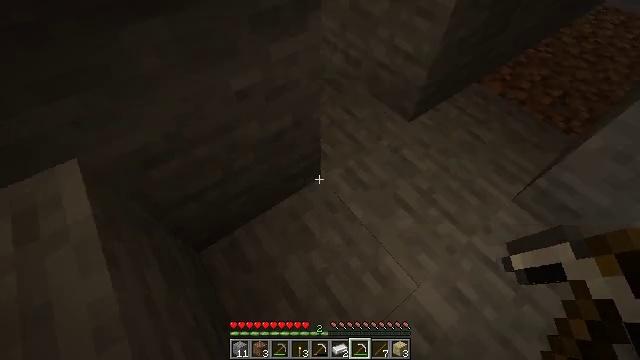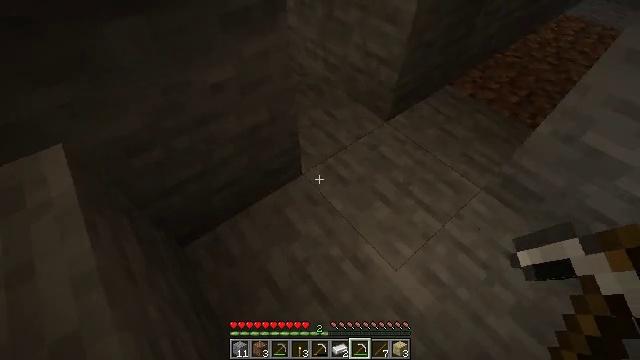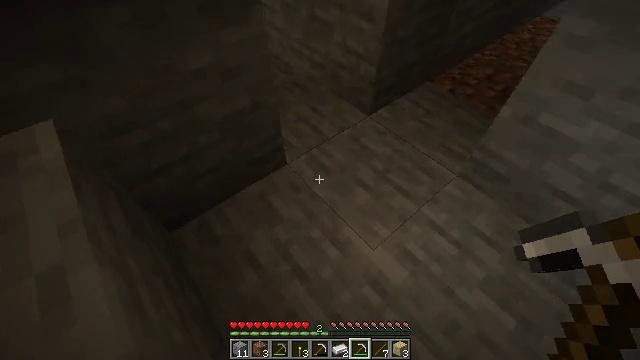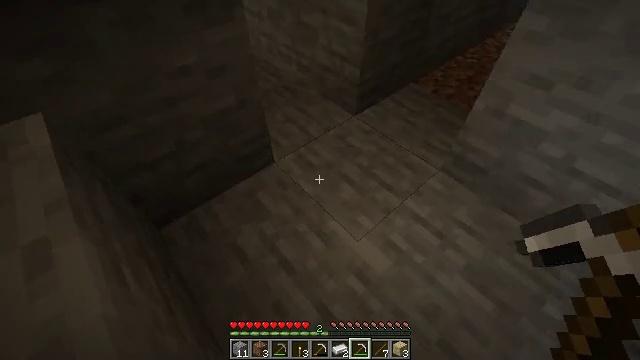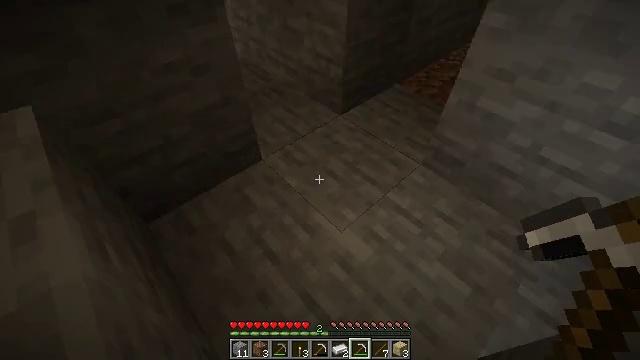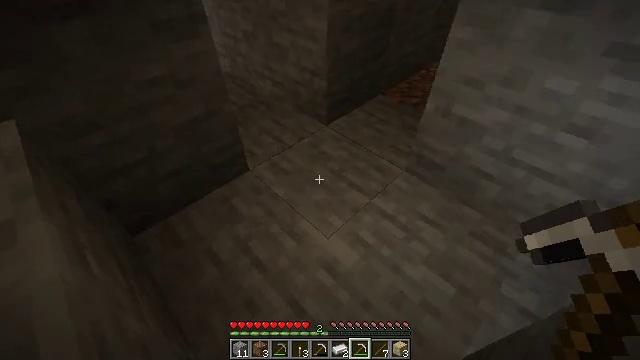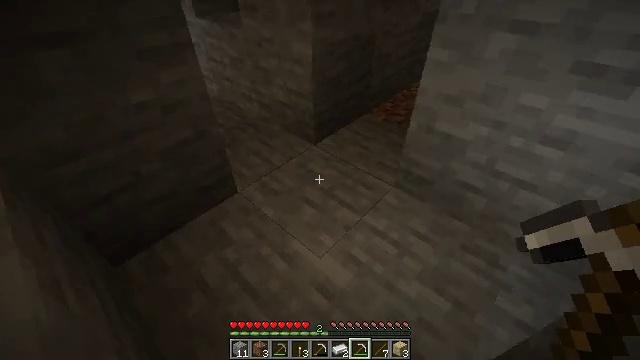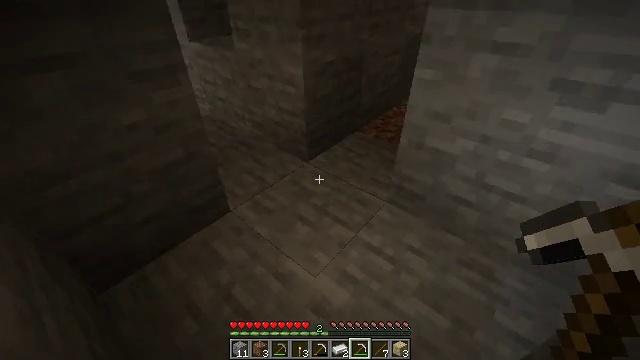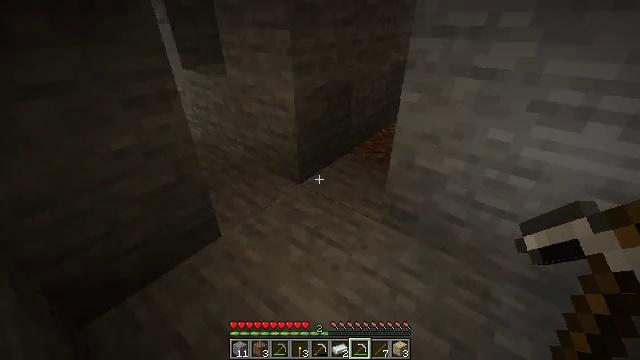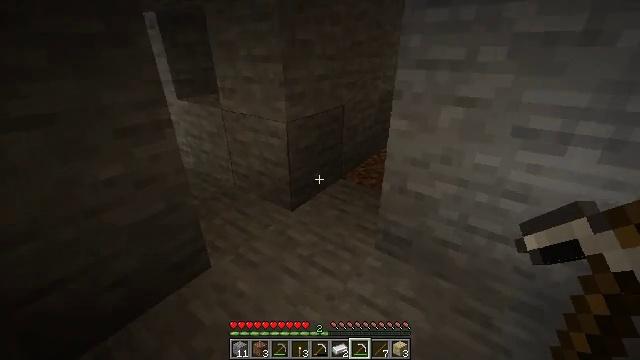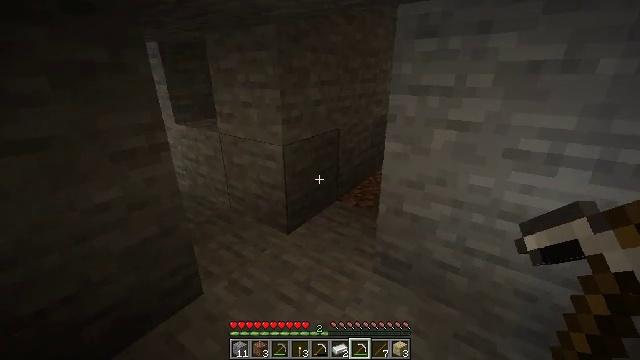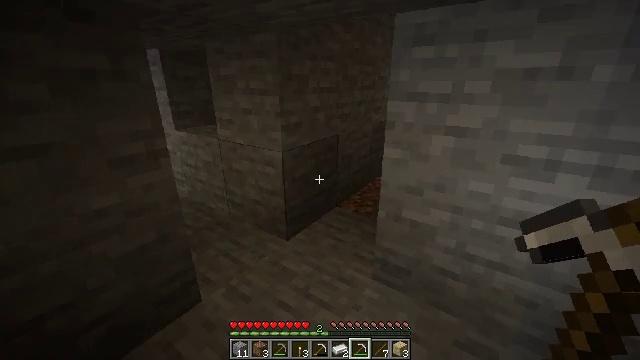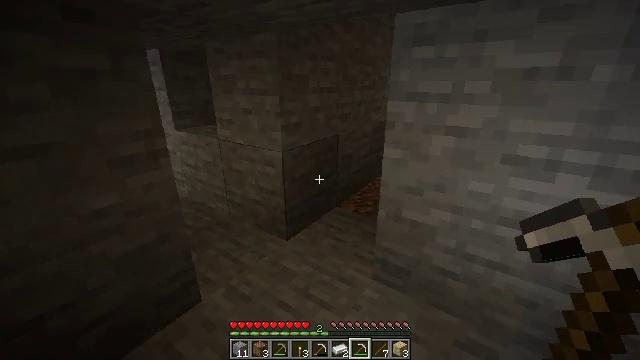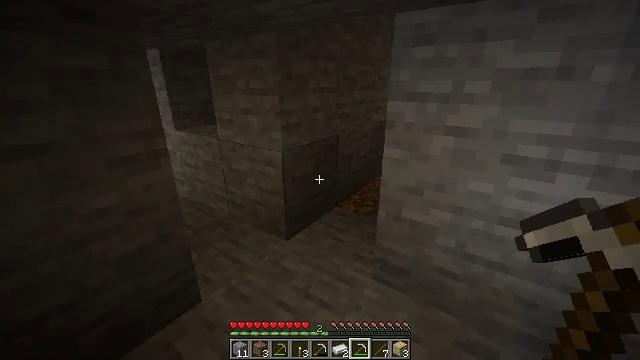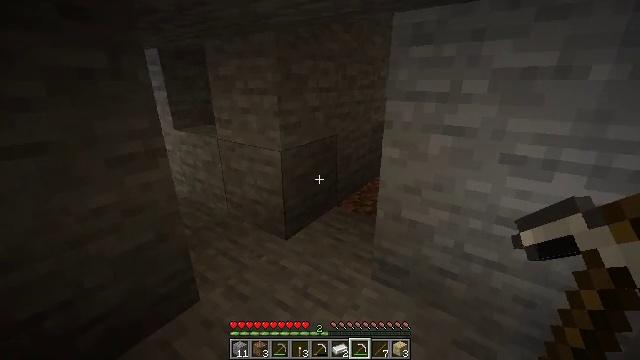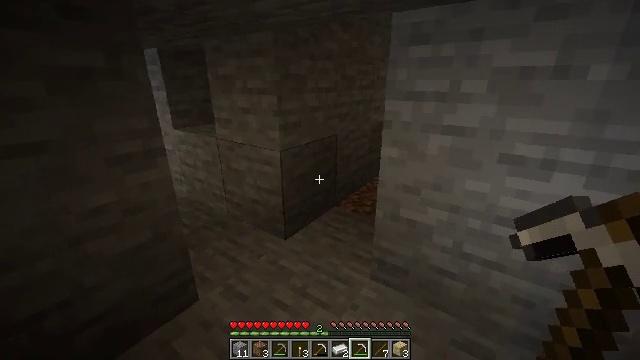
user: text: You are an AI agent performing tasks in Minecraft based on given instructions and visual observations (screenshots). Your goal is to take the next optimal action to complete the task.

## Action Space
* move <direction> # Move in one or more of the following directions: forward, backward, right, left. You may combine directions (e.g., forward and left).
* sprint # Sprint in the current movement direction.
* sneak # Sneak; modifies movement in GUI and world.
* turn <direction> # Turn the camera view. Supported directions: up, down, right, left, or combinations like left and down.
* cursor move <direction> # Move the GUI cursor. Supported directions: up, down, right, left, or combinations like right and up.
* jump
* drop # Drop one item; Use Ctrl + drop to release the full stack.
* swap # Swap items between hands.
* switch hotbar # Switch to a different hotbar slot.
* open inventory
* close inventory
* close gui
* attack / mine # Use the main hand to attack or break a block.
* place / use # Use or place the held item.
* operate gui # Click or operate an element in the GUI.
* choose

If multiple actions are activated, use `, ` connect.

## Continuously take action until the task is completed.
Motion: motion action
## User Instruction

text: Attack the birch planks to recycle them.
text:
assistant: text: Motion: move back, turn right and up
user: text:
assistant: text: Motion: move back, turn up
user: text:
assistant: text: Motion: move back, turn right and up
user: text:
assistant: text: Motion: move back, turn right and up
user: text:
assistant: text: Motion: move back, turn right and up
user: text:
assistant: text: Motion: move back, turn right and up
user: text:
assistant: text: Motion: move back, turn right and up
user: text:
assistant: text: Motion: move back, turn right and up
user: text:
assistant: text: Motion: move back, turn right and up
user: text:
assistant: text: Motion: move back, turn up
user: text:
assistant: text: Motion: move back, turn up
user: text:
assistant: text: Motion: move back
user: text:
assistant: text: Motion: move back
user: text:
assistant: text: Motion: no_op
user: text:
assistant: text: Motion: no_op
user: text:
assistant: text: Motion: no_op
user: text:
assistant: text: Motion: no_op
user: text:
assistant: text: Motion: no_op
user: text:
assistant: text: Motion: no_op
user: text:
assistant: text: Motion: no_op
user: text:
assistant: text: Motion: no_op
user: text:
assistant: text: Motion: no_op
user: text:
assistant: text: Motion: no_op
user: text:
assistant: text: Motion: no_op
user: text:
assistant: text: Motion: no_op
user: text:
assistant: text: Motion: no_op
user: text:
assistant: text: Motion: no_op
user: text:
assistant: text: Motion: no_op
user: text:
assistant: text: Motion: no_op
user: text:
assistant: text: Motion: no_op